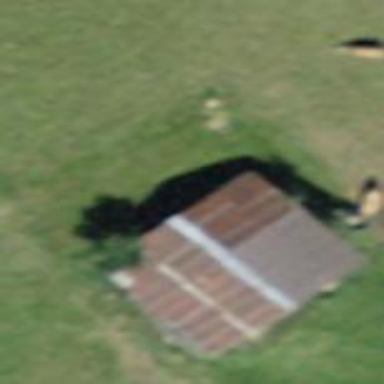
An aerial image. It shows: Rural barn.